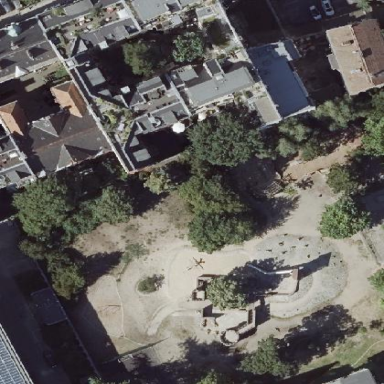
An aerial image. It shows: Park.